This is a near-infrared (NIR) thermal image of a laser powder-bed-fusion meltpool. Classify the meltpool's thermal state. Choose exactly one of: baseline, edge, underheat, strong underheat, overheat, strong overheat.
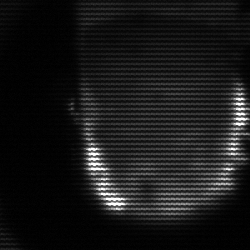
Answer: baseline